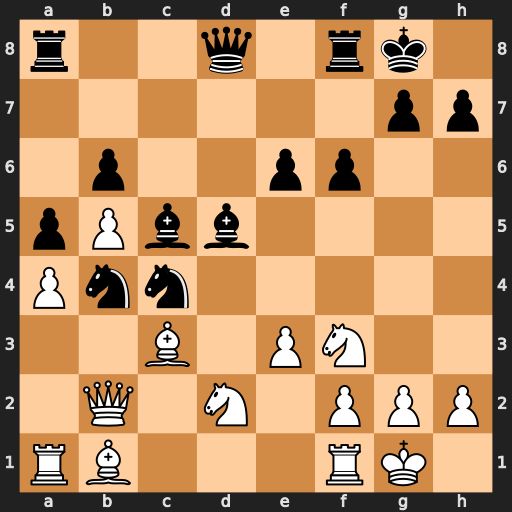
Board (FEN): r2q1rk1/6pp/1p2pp2/pPbb4/Pnn5/2B1PN2/1Q1N1PPP/RB3RK1
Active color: w
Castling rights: -
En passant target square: -
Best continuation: Nxc4 Bxc4 Bxb4 Bxf1 Bxc5